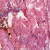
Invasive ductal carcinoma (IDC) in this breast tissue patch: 0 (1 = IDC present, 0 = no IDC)